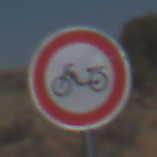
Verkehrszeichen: VerbotMofas
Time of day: Midday
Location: Outdoor (Nature)
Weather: Clear
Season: NotSpecified
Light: Natural